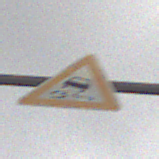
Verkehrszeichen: SchleuderOderRutschgefahr
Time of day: MorningAfternoon
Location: Outdoor (Suburban)
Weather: Overcast
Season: NotSpecified
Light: Natural